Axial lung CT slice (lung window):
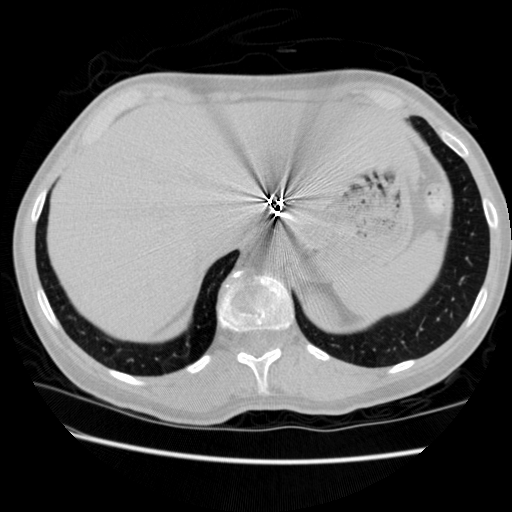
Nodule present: no